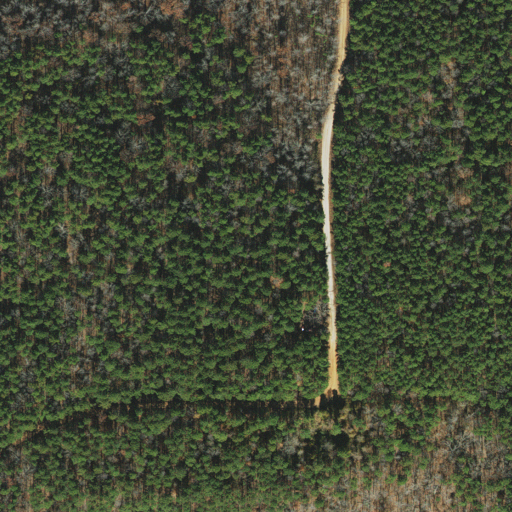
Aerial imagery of ridge(s) in Arkansas named Parker Ridge containing evergreen forest, deciduous forest, open development, and mixed forest